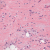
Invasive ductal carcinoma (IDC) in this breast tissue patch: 0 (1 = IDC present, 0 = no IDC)